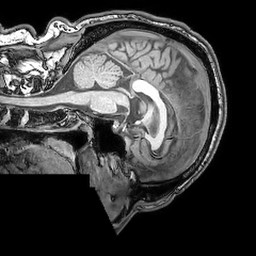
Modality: T1w
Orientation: sagittal
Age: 47
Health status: ill
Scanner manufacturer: philips
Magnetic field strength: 3 T
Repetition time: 0.007 s
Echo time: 0.0035 s